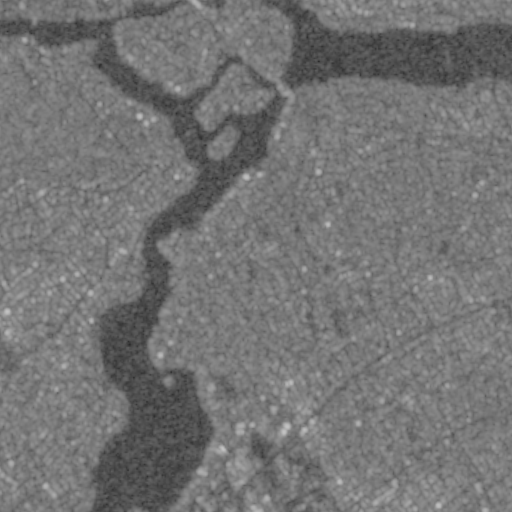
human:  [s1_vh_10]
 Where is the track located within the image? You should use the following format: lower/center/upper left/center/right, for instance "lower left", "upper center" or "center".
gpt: The track is located in the lower center of the image.
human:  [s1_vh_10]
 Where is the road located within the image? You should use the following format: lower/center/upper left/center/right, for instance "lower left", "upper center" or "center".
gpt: There is no road in the image.

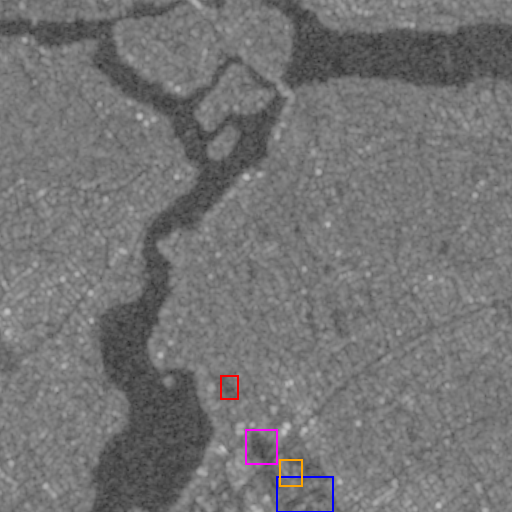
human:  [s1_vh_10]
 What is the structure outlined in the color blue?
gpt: The structure outlined in blue is a park.
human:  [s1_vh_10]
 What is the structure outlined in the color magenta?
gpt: The structure outlined in magenta is a parking lot.
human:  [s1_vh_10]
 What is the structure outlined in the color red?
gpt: The structure outlined in red is a track.
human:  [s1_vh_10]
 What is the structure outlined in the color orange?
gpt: The structure outlined in orange is a building.
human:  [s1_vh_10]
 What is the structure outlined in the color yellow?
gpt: There is no yellow outline.